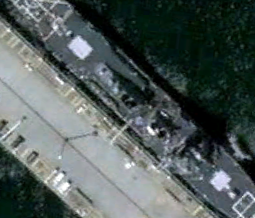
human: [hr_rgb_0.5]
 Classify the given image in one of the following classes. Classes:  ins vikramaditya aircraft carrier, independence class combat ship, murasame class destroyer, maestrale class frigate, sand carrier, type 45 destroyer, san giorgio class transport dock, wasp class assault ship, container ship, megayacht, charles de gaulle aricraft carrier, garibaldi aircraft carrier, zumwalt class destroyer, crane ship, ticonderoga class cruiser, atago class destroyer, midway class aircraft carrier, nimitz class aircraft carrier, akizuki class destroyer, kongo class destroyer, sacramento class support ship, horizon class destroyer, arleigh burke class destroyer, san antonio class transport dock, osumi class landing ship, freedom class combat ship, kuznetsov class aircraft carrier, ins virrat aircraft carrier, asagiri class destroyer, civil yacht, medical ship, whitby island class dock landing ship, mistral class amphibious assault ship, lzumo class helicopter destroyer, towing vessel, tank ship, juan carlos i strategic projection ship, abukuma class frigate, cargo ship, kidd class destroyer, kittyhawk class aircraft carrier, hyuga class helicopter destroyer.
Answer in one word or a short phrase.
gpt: Arleigh Burke class destroyer